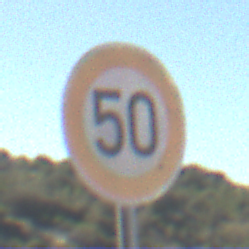
Verkehrszeichen: Geschwindigkeit50
Umgebung: Outdoor, Nature
Tageszeit: MorningAfternoon
Wetter: Clear
Licht: Natural
Jahreszeit: NotSpecified
Kontrast: HighContrast